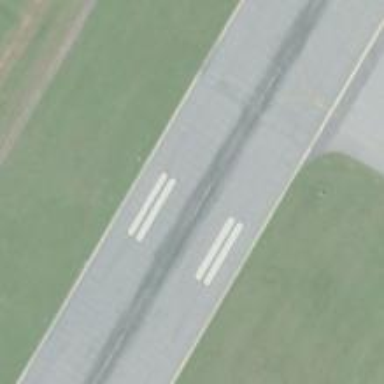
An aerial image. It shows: Asphalt runway at the airport.